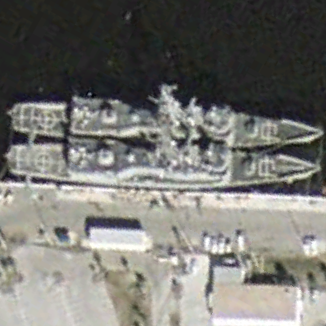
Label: cruiser